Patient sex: M
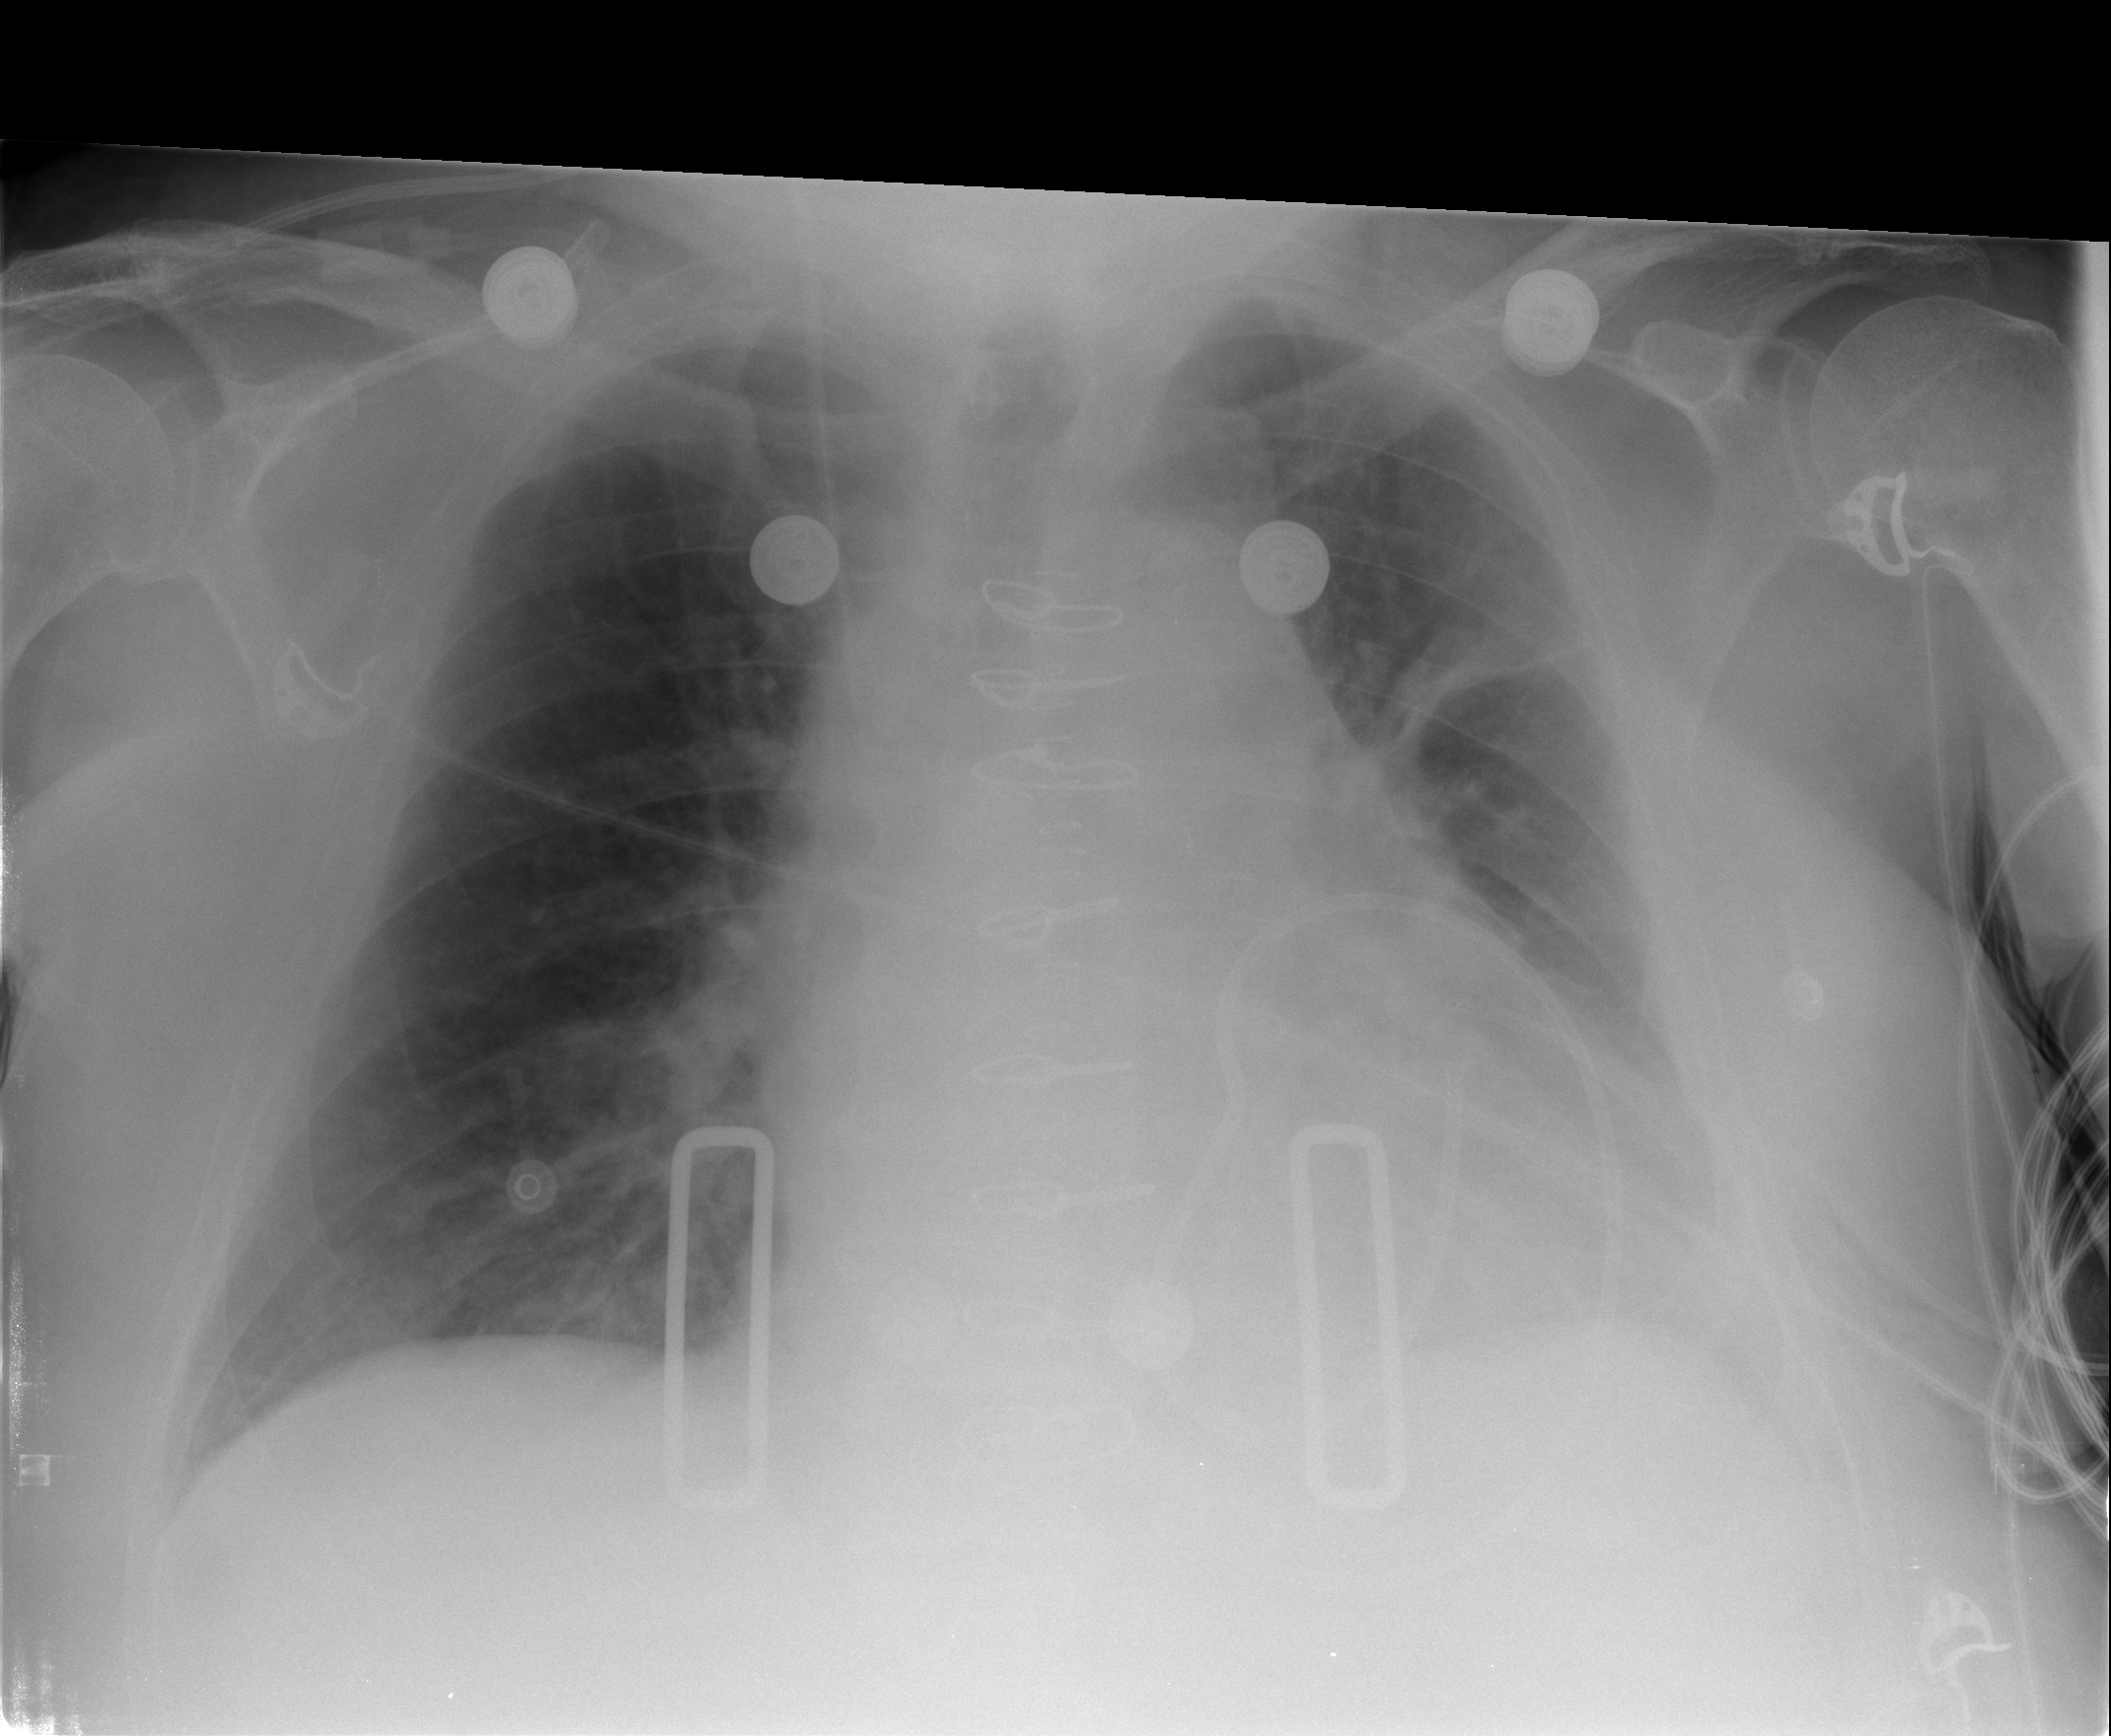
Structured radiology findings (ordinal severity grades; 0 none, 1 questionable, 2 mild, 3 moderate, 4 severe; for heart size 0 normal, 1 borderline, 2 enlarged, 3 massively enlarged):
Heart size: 2
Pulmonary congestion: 0
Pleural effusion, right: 0
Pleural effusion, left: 2
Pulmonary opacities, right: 0
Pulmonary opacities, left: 0
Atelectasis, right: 0
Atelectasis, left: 2